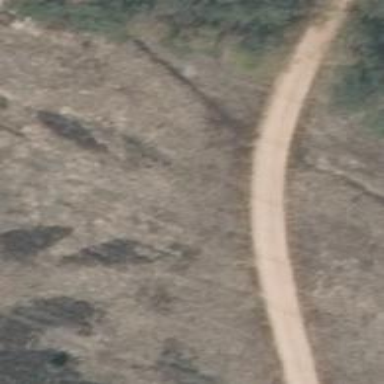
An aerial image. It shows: Gravel track with grade 2 quality.